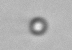
Label: nanoplankton_mix